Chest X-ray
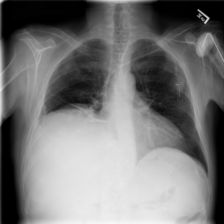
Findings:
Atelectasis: negative
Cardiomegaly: negative
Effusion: negative
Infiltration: negative
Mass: negative
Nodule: negative
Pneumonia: negative
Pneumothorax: negative
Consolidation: negative
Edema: negative
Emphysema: negative
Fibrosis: negative
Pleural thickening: negative
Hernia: negative